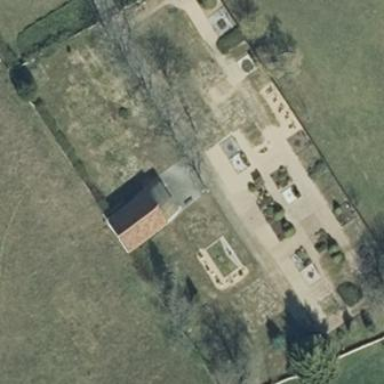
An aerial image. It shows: Cemetery.